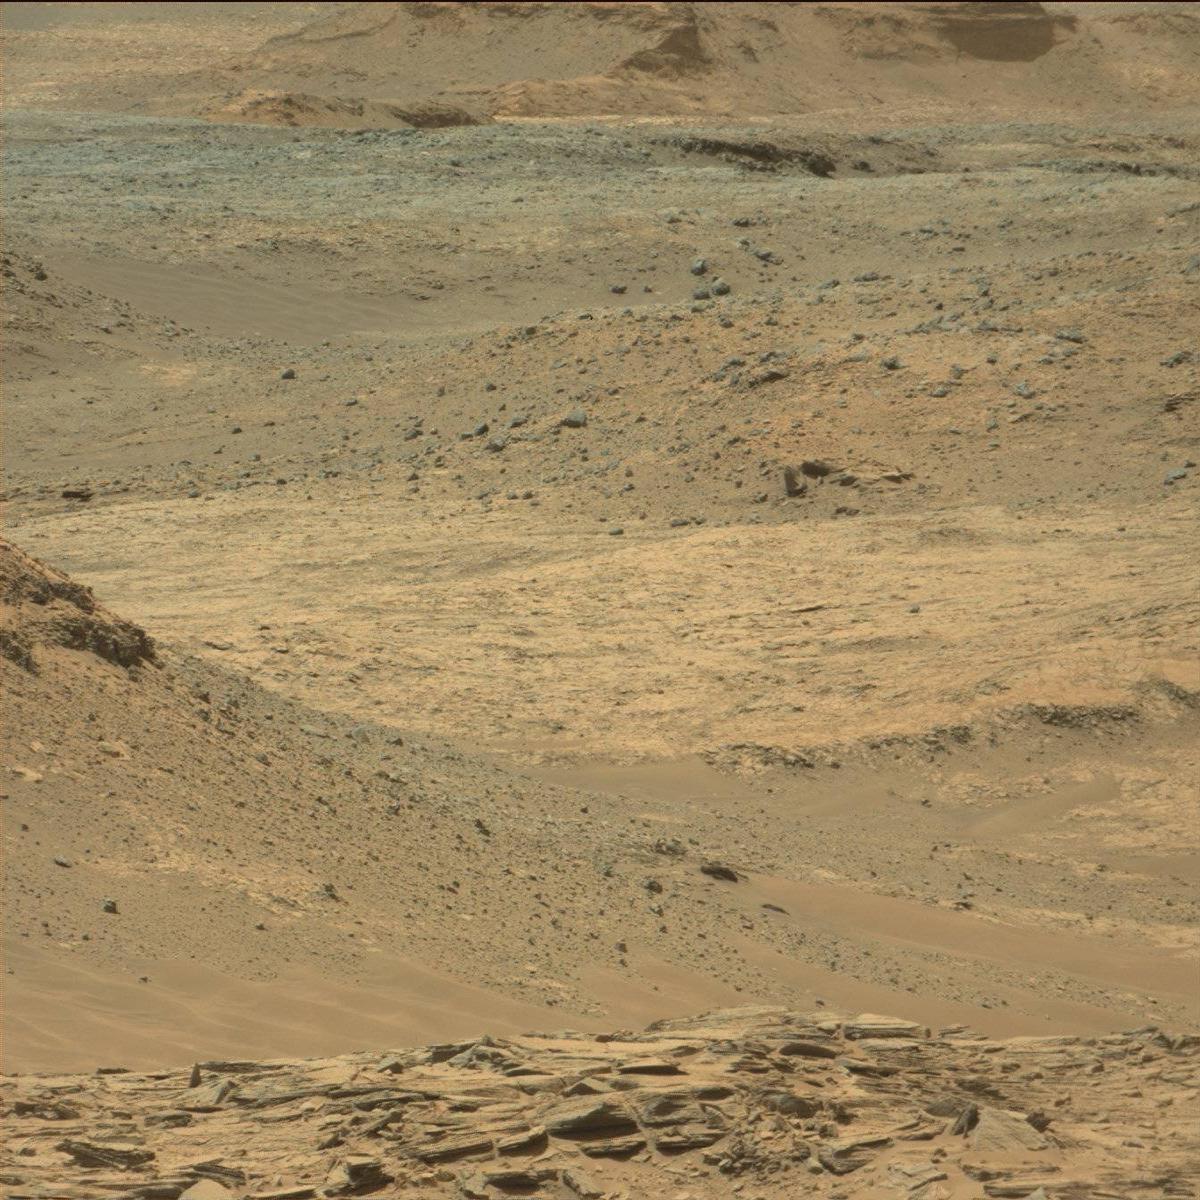
Terrain classes present: Bedrock, Sand / Soil